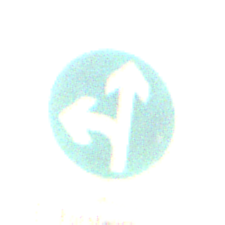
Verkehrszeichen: VorgeschriebeneFahrtrichtungGeradeausOderLinks
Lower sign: BesondereFahrzeugeUndTransportgueter7
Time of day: SunriseSunset
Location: Outdoor (Nature)
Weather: PartlyCloudy
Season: NotSpecified
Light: Natural